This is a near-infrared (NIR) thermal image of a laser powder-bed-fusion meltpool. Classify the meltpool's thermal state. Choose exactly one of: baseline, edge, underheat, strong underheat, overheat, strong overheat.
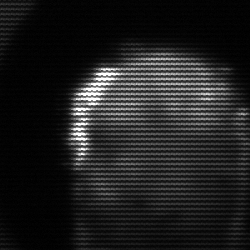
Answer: baseline